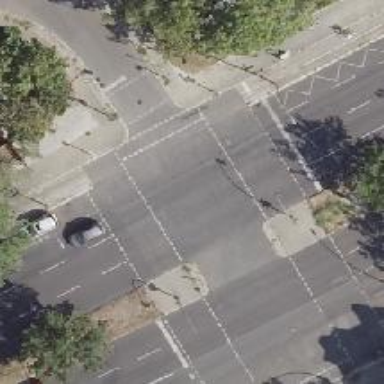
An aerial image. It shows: Road crossing with traffic signals.